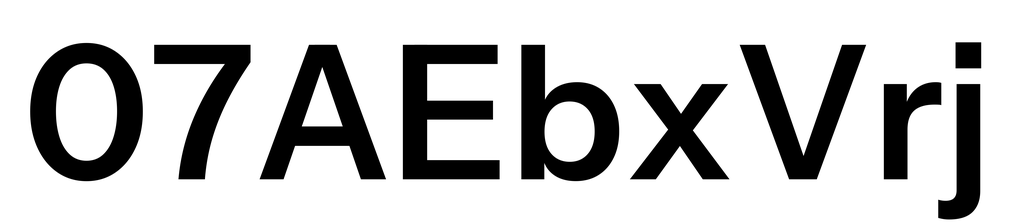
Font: InstrumentSans_SemiBold